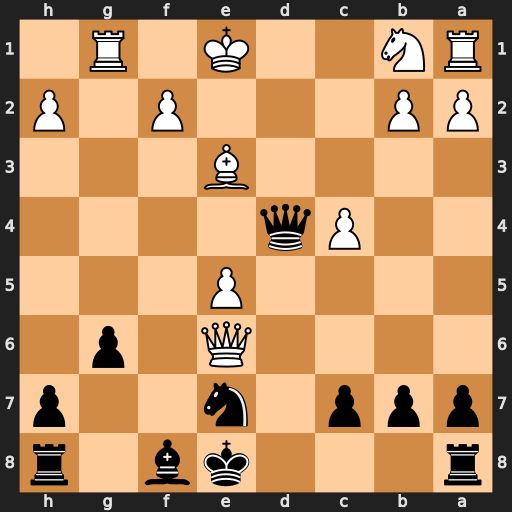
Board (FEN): r3kb1r/ppp1n2p/4Q1p1/4P3/2Pq4/4B3/PP3P1P/RN2K1R1
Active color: b
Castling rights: Qkq
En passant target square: -
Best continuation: Qxb2 Nd2 Qxa1+